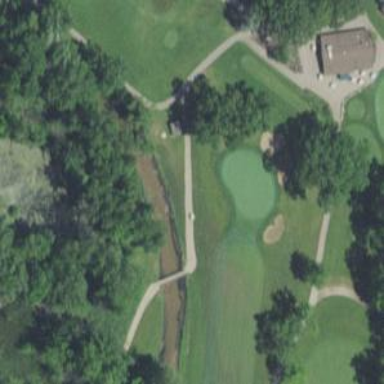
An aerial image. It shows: Path used for both walking and golf.